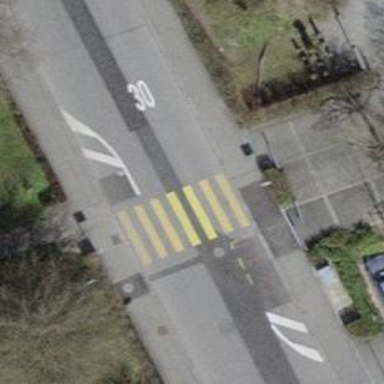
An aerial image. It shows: Uncontrolled zebra crossing with zebra markings.